九年级 · 度量几何学
(本题3分)(2022$cdot$浙江嘉兴$cdot$九年级期末)如图,矩形$ABCDsim$矩形$BCEF$,若$AB=8$,$BC=6$,则$CE$的值为
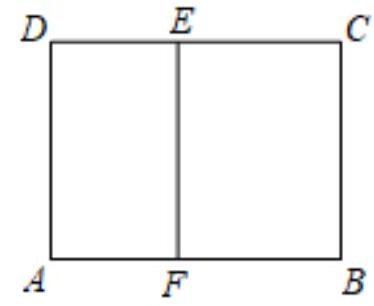
答案: $frac{9}{2}$
解析: 【分析】利用相似多边形的性质求解即可.【详解】解：$because$矩形$ABCDsim$矩形$BCEF$,$thereforefrac{AB}{BC}=frac{BC}{CE}$$thereforeCE=frac{BC^{2}}{AB}=frac{6^{2}}{8}=frac{9}{2}$,故答案为:$frac{9}{2}$.【点睛】本题考查相似多边形的性质,矩形的性质等知识,解题的关键是掌握相似多边形的性质。